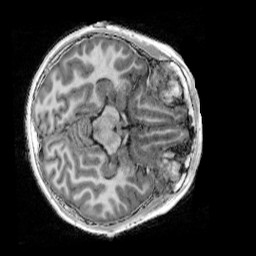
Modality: UNIT1_denoised
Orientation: axial
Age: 11
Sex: male
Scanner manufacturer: siemens
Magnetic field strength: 3 T
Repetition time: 4 s
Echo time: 0.00303 s